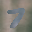
Label: 7